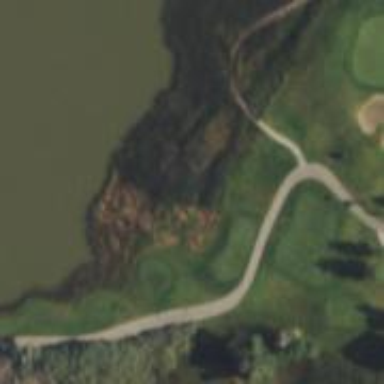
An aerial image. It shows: Area of rough grass used for golf.